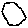
Label: hexagon